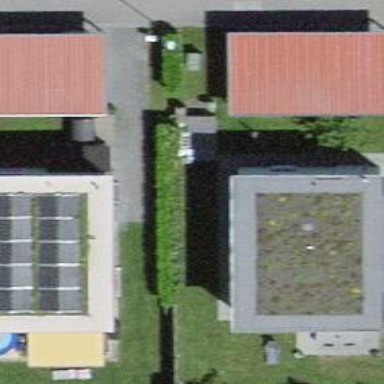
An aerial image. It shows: Detached building with flat roof.